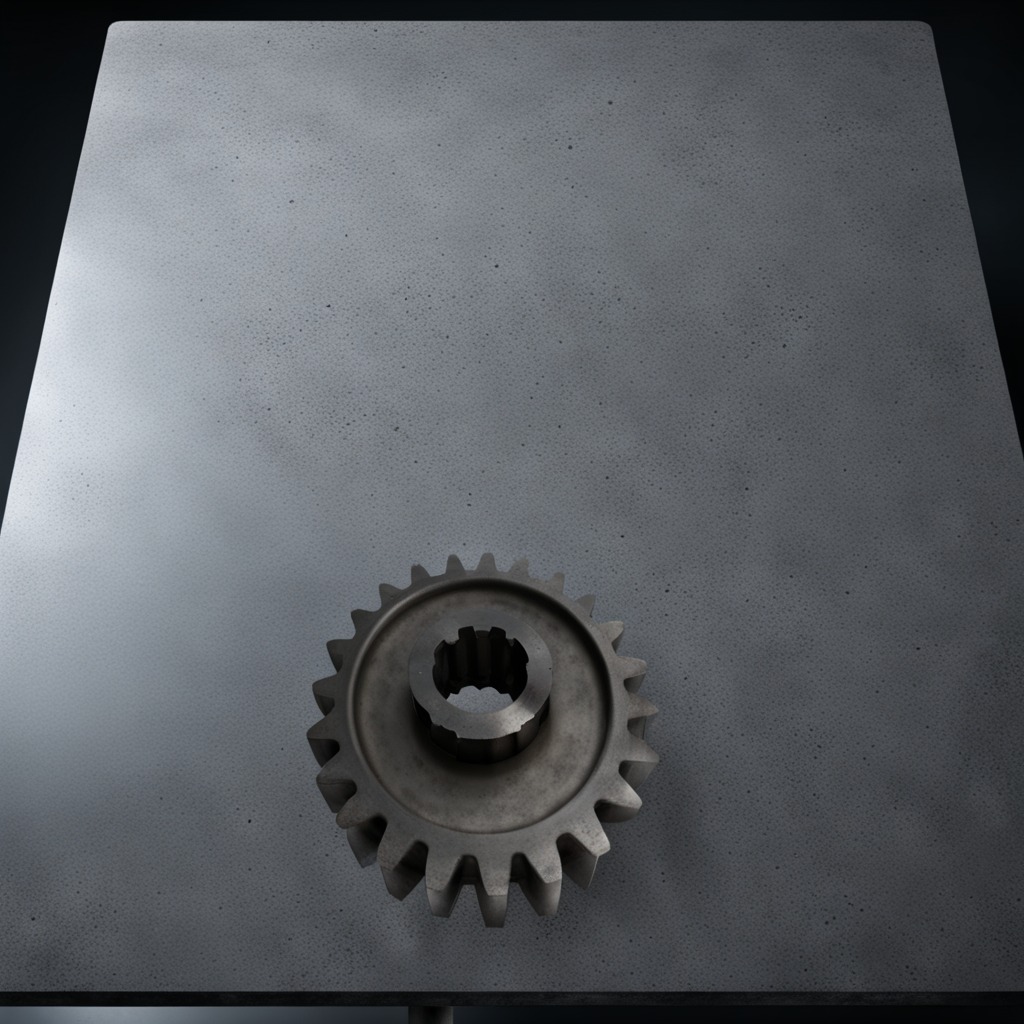
A steel gear with teeth is lying on a clean granite table inside a workshop at night.